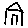
Label: house